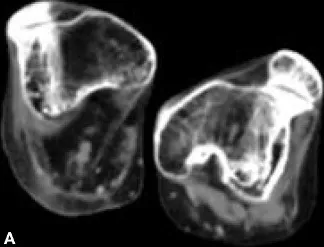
Axial Low dose CT-images at the level of the distal femur of a patient prior to and after a through-knee amputation of the right leg. (A) Eight months prior to the surgery.
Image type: radiology (ct)